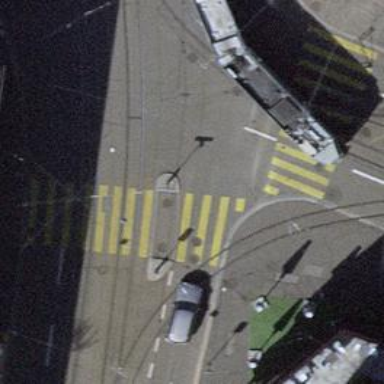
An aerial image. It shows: Kerb serving as barrier.